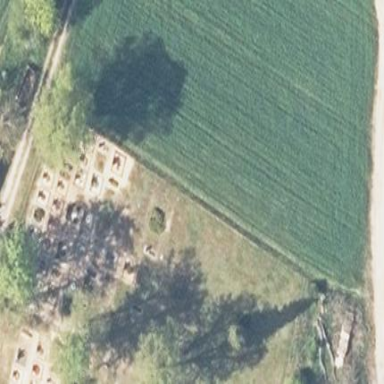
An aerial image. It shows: Graveyard.